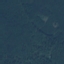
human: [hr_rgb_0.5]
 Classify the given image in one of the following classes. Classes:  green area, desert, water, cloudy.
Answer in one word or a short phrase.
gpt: green area